Question: I'm attempting to list off all exif attributes associated with an image in the gallery. Every getAttribute() returns null. When I debug and inspect the ExifInterface it has a valid file, and when I expand the "mAttributes" node the "Table" contains all of the EXIF data I'm looking for, but the "values," "keySet" and "valuescollection" are null. Any idea where I'm going wrong?
Edit: Perhaps the problem is with how I'm obtaining the file name? I've updated the code below to give a more complete picture.
'''
//create an array of thumbnail IDs
String[] ids = {MediaStore.Images.Thumbnails._ID};
//this pulls the file locations
cursor = managedQuery(MediaStore.Images.Thumbnails.EXTERNAL_CONTENT_URI, ids, null, null, MediaStore.Images.Thumbnails.IMAGE_ID);
colIndex = cursor.getColumnIndexOrThrow(MediaStore.Images.Thumbnails._ID);
//at this point we need to target the gridview.
GridView gallery = (GridView) findViewById(R.id.gridView1);
//borrowed an adapter provided in the tutorial at http://mihaifonoage.blogspot.com/2009/09/displaying-images-from-sd-card-in.html
gallery.setAdapter(new ImageAdapter(this));
//now we attach a listener to our gridview.
gallery.setOnItemClickListener(new OnItemClickListener(){
public void onItemClick(AdapterView parent, View v, int position, long id)
{
String[] ids = {MediaStore.Images.Media.DATA};
cursor = managedQuery(MediaStore.Images.Media.EXTERNAL_CONTENT_URI, ids, null, null, null);
colIndex = cursor.getColumnIndexOrThrow(MediaStore.Images.Media.DATA);
cursor.moveToPosition(position);
String image = cursor.getString(cursor.getColumnIndexOrThrow(MediaStore.Images.Media.DATA));
ExifInterface clicked = null;
try {
clicked = new ExifInterface(image);
} catch (IOException e) {
// TODO Auto-generated catch block
e.printStackTrace();
}
if(clicked==null)
{
Toast.makeText(getApplicationContext() , "We were not able to load the file." , Toast.LENGTH_LONG).show();
}
else
{
TextView tv = (TextView) findViewById(R.id.messageCenter);
String message;
message = "Latitude: " + clicked.getAttribute(ExifInterface.TAG_GPS_LATITUDE) + "
";
message += "Longitude: " + clicked.getAttribute(ExifInterface.TAG_GPS_LONGITUDE) + "
";
message += "Make: " + clicked.getAttribute(ExifInterface.TAG_MAKE) + "
";
message += "Model: " + clicked.getAttribute(ExifInterface.TAG_MODEL) + "
";
message += "Date/Time: " + clicked.getAttribute(ExifInterface.TAG_DATETIME) + "
";
message += "Flash: " + clicked.getAttribute(ExifInterface.TAG_FLASH) + "
";
message += "Flocal Length: " + clicked.getAttribute(ExifInterface.TAG_FOCAL_LENGTH) + "
";
message += "White Balance: " + clicked.getAttribute(ExifInterface.TAG_WHITE_BALANCE);
tv.setText(message);
}
}
});
'''
Here's what clicked looks like at runtime

Edit: I found that calling the values listed in the table works. However, if I expand mAttributes.table.[0].value.value the other information I'm looking for is listed in a char array. Why isn't that information getting passed along?
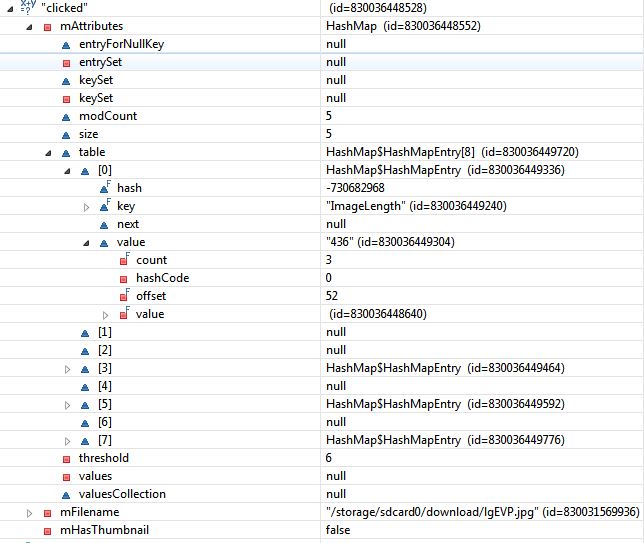
Answer: Some pictures work fine - so the problem was the data, not the class or my code. I suspect some devices/applications encode their exif data in a non-standard way that ExifInterface cannot parse.